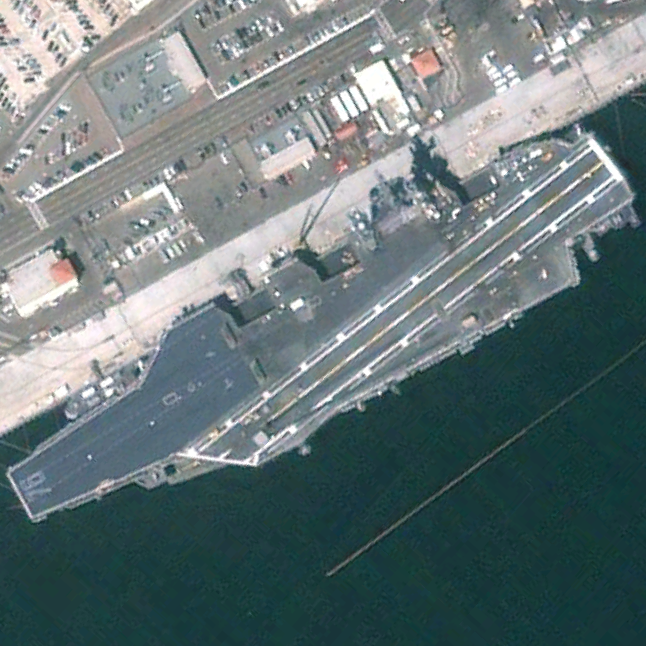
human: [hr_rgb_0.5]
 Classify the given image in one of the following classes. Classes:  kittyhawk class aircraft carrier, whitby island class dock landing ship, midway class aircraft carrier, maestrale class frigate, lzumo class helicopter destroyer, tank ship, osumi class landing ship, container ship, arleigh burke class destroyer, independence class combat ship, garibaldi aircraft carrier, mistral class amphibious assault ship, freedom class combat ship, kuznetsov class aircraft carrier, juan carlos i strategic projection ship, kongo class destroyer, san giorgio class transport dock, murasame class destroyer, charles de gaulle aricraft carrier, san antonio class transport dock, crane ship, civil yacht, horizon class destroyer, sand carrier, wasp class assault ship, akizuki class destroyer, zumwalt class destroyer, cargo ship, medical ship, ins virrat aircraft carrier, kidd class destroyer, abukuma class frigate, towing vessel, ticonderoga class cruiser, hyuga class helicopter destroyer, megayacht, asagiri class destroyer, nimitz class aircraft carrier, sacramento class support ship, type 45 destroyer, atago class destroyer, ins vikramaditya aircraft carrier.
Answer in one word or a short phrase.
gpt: Nimitz class aircraft carrier